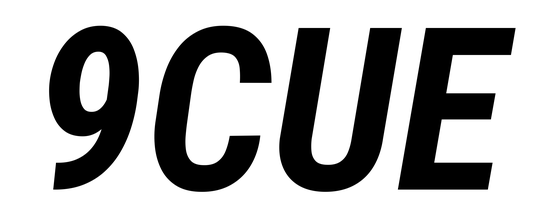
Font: Roboto-Italic_Condensed_Bold_Italic